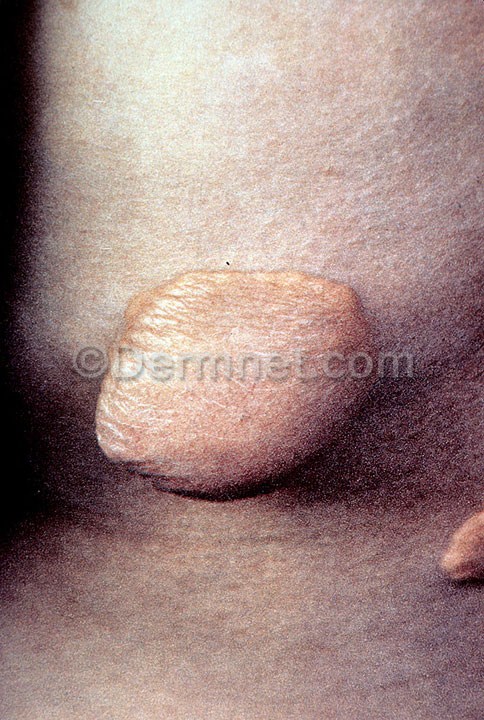
Disease: Systemic Disease